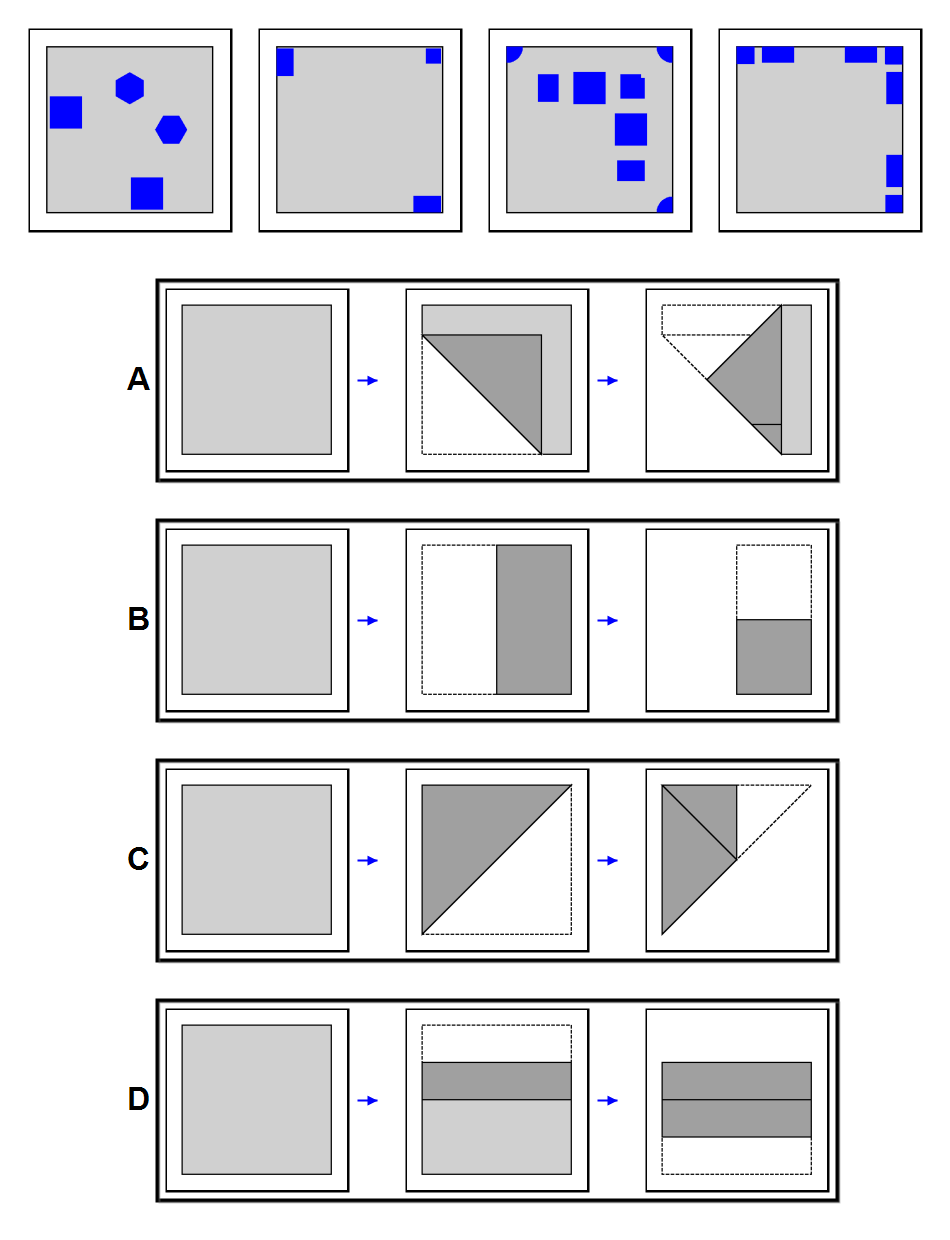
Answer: C